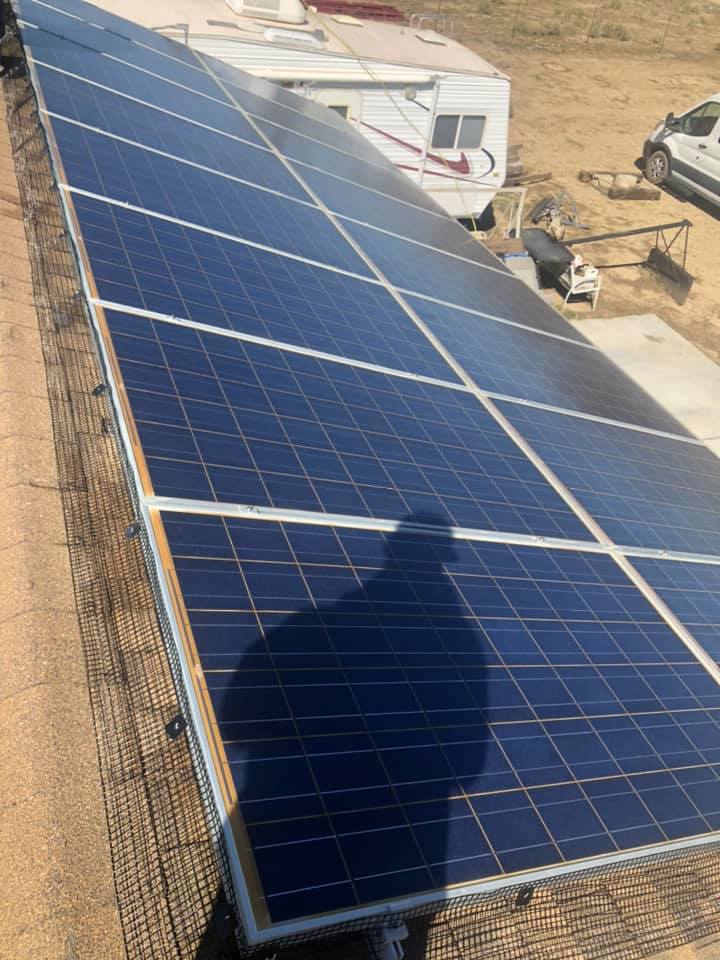
Label: Clean